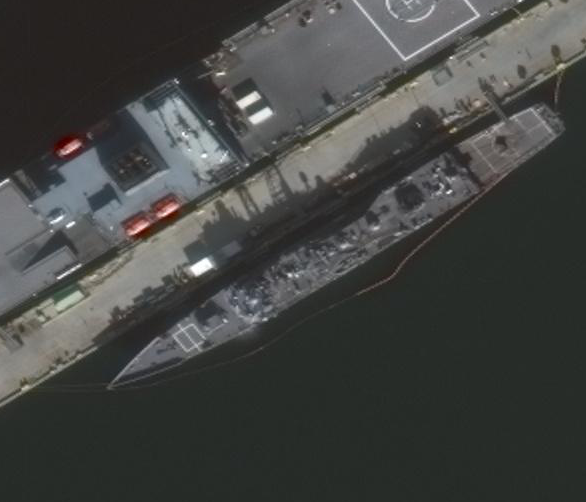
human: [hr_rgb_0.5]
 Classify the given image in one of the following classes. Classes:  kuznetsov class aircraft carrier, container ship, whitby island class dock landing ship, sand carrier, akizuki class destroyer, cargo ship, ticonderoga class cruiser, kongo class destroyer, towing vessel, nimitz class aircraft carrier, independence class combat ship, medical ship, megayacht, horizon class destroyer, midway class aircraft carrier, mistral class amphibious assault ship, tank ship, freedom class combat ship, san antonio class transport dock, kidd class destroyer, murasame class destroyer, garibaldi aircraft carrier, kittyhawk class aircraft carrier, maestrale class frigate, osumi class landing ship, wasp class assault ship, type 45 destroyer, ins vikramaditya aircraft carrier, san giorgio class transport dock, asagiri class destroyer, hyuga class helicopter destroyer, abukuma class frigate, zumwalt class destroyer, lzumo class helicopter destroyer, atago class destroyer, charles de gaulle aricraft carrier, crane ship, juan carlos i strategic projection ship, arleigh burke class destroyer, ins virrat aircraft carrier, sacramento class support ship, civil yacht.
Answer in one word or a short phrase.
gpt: Ticonderoga class cruiser